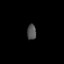
Tissue: prostate
Cell type: T cells
Senescence score: 0.2709
Nuclear area (px): 138
Mean DAPI intensity: 81.71